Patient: sex F, age 83
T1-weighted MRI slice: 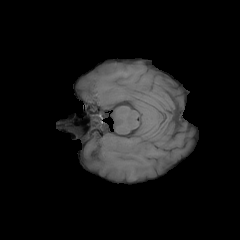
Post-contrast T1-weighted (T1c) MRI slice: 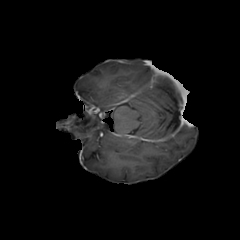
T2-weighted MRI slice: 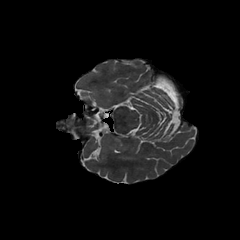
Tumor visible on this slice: no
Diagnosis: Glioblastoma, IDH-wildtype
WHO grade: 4